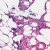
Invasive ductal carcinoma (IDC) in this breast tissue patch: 0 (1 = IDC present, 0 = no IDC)